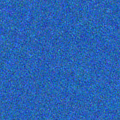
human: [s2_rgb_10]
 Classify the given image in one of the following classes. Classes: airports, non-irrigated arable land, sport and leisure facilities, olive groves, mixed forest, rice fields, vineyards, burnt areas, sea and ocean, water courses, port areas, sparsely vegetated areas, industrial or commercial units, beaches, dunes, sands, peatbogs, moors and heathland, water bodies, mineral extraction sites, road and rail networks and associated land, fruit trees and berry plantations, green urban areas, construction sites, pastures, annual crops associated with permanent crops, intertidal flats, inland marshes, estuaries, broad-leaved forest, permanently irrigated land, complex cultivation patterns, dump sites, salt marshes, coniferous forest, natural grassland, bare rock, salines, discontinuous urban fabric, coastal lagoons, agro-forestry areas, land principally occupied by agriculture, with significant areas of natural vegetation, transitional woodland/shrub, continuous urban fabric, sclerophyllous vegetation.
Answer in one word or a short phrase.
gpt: sea and ocean